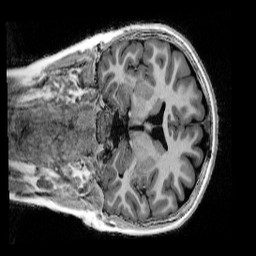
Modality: UNIT1_denoised
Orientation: coronal
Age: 11
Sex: female
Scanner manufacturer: siemens
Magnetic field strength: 3 T
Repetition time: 4 s
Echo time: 0.00303 s